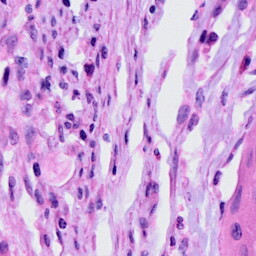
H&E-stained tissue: Cervix